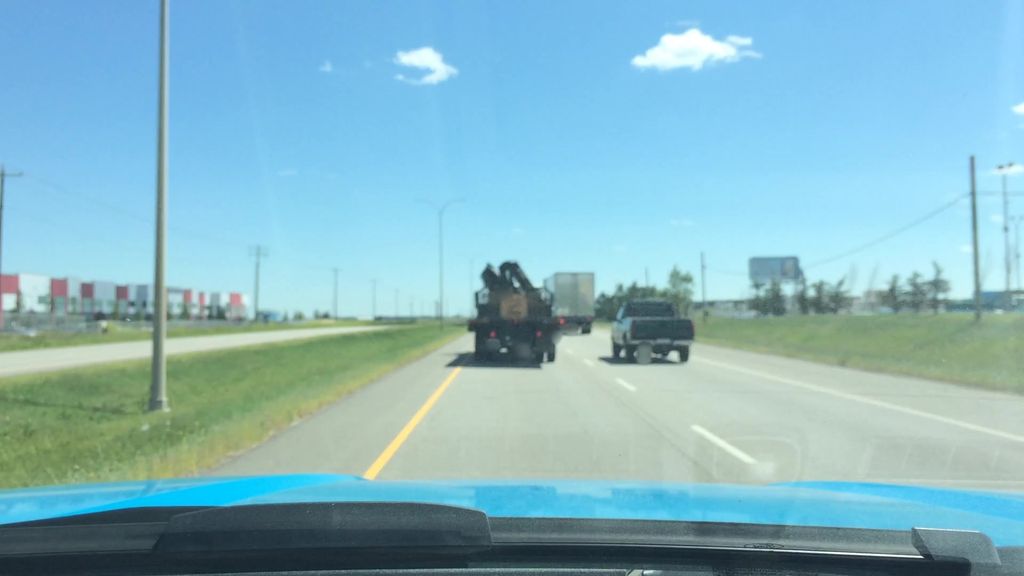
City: calgary